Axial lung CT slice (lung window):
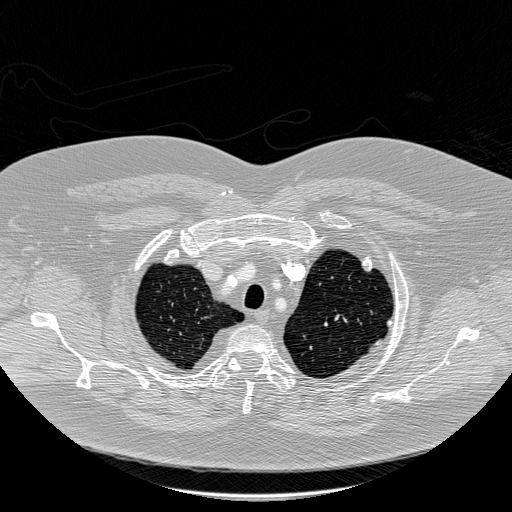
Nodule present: no